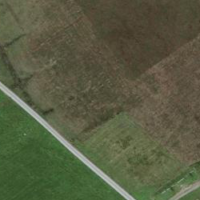
EUNIS habitat code: 21
Species observed at this site:
Lysimachia vulgaris